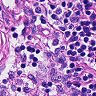
Metastatic tissue present: no